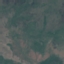
Land use / land cover: HerbaceousVegetation